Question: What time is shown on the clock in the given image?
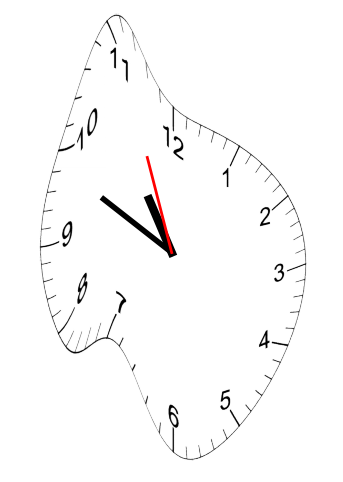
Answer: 10:48:56